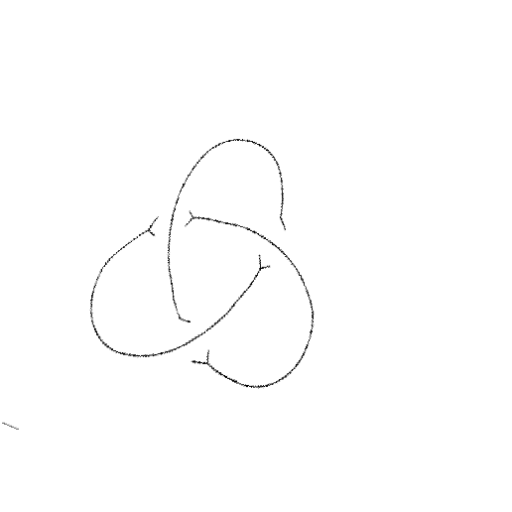
Crossing number: 3